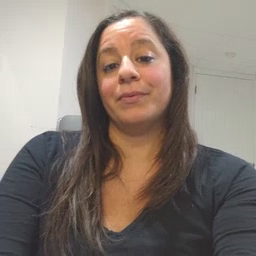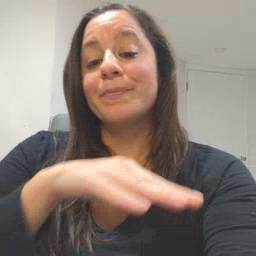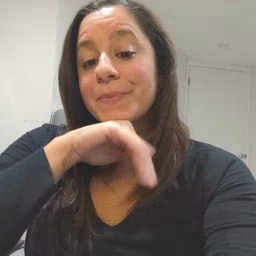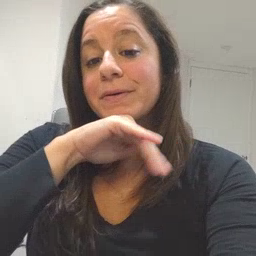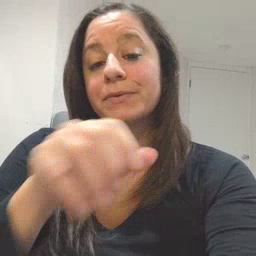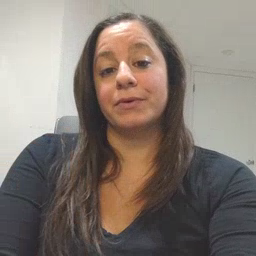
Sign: pig